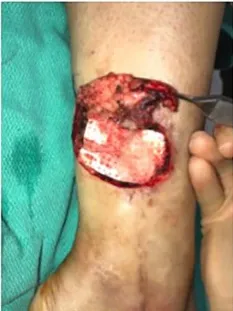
Reconstruction of a non-healing lower extremity surgical defect. (B) Surgical excision of proximal chronic tissues and placement of the ECM graft into the defect.
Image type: medical_photograph (other_medical_photograph)